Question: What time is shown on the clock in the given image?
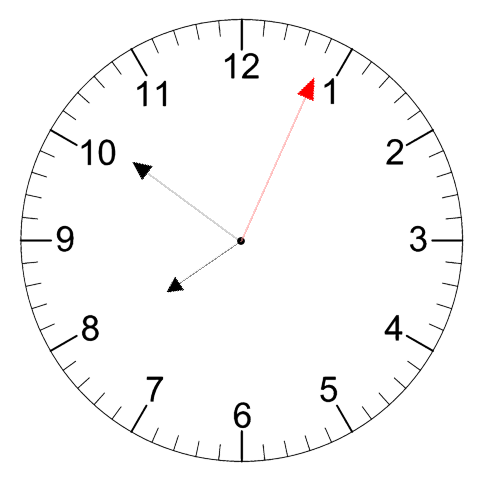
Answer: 07:51:04